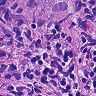
Metastatic tissue present: yes